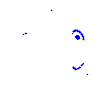
Particle: kaon